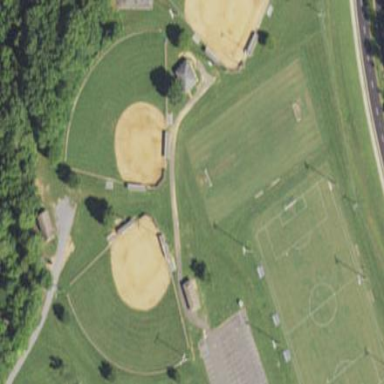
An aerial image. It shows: Softball pitch for leisure land activities.